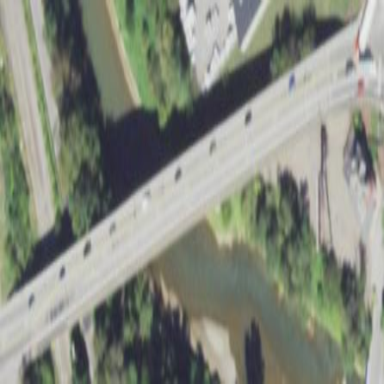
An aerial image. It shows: Man-made bridge.